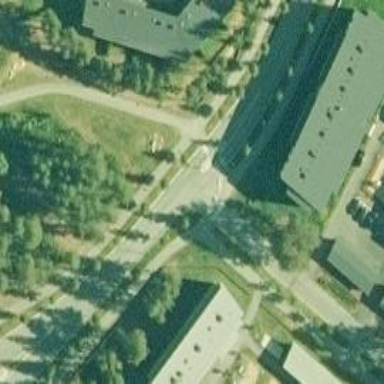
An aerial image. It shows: Marked crossing with pedestrian island.